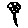
Label: flower